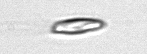
Label: Chrysochromulina